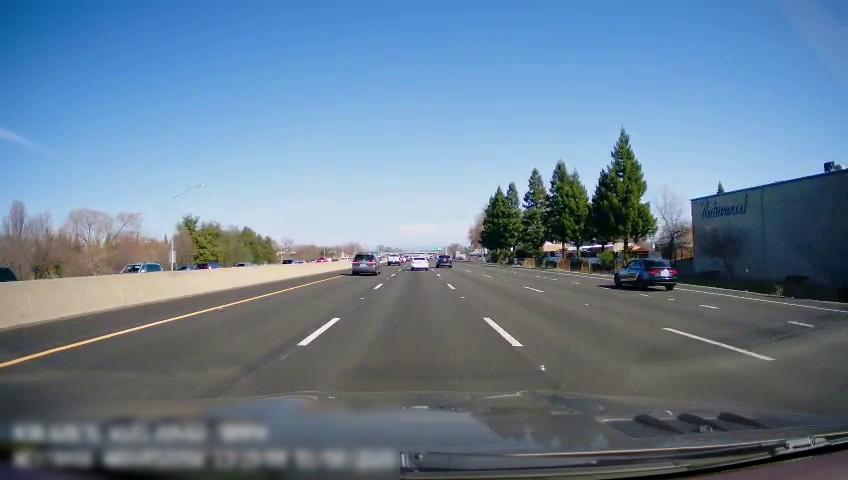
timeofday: Day
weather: Sunny
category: Drivable Space
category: Vehicles | SUV
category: Vehicles | Truck
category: Vehicles | Car
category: Vehicles | Car
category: Vehicles | SUV
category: Vehicles | SUV
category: Vehicles | SUV
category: Lanes | Current Lane
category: Lanes | Current Lane
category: Lanes | Current Lane
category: Lanes | Alternate Lane
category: Lanes | Alternate Lane
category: Lanes | Alternate Lane
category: Lanes | Alternate Lane